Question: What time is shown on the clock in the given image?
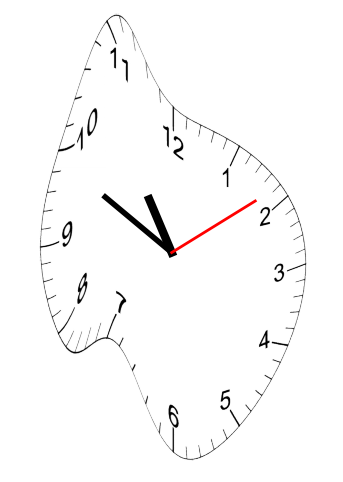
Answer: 10:49:09